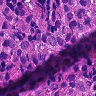
Metastatic tissue present: yes